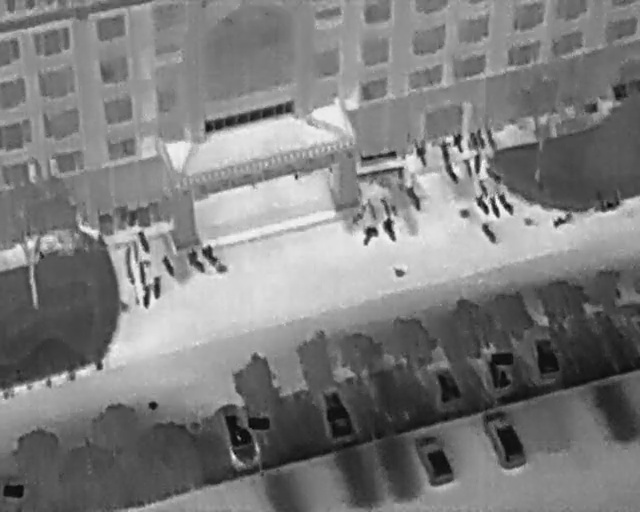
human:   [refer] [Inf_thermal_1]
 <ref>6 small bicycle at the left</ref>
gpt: <box>[[18, 48, 21, 50, 2], [18, 52, 22, 54, 169], [19, 48, 22, 49, 2], [20, 52, 24, 54, 2], [20, 46, 24, 48, 164], [22, 55, 26, 57, 2]]</box>

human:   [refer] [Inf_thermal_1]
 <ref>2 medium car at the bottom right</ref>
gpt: <box>[[71, 68, 82, 75, 155], [73, 82, 84, 89, 156]]</box>

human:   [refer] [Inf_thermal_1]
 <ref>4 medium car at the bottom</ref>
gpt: <box>[[31, 81, 43, 89, 162], [47, 78, 58, 83, 162], [63, 70, 74, 77, 162], [62, 86, 72, 92, 156]]</box>

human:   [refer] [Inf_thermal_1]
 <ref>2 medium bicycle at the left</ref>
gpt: <box>[[20, 57, 25, 58, 2], [24, 50, 28, 53, 155]]</box>

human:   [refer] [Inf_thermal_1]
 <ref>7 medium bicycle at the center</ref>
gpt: <box>[[28, 49, 32, 52, 145], [30, 48, 36, 52, 145], [55, 44, 59, 47, 20], [54, 40, 58, 43, 32], [58, 43, 62, 46, 161], [62, 37, 66, 39, 152], [63, 29, 68, 31, 164]]</box>

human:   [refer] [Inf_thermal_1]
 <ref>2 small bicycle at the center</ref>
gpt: <box>[[56, 40, 59, 41, 158], [58, 39, 61, 41, 161]]</box>

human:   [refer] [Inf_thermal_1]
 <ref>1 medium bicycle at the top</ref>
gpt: <box>[[67, 27, 71, 30, 164]]</box>

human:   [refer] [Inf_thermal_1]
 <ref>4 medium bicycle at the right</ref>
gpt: <box>[[68, 33, 72, 35, 154], [76, 38, 81, 40, 141], [74, 44, 78, 46, 149], [86, 40, 89, 45, 158]]</box>

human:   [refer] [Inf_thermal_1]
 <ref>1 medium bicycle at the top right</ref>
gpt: <box>[[74, 26, 78, 28, 164]]</box>

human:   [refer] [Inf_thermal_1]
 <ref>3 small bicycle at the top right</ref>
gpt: <box>[[69, 26, 73, 29, 167], [72, 26, 75, 28, 164], [73, 25, 76, 28, 164]]</box>

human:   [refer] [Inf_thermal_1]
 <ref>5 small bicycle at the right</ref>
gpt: <box>[[71, 31, 75, 33, 164], [72, 31, 76, 33, 6], [73, 36, 77, 37, 163], [73, 38, 76, 41, 149], [75, 39, 79, 41, 160]]</box>